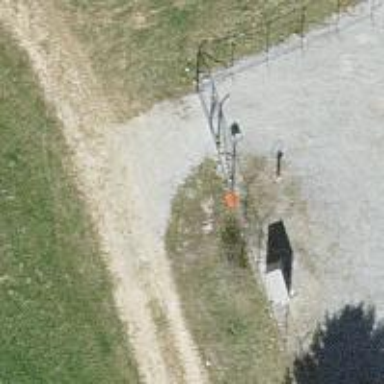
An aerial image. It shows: Pole supporting pipeline marker with roof cover.